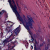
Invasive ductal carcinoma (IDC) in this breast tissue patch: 0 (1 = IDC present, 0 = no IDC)